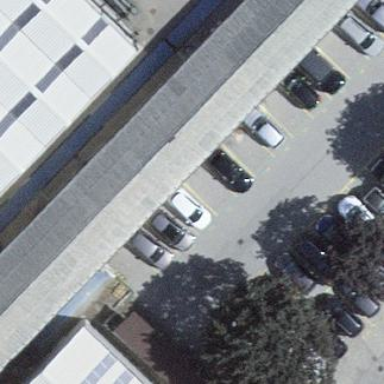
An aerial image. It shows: Industrial building.